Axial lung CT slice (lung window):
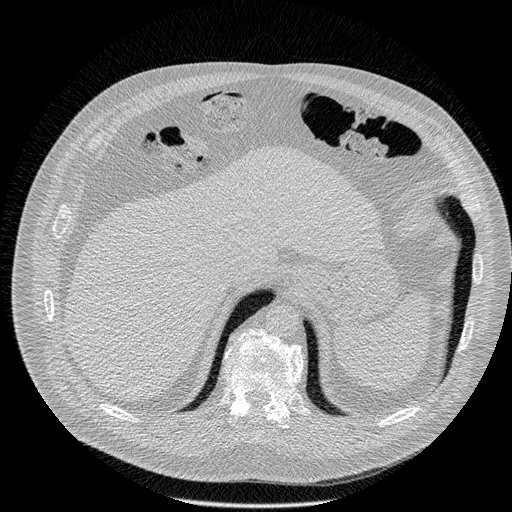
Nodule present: no